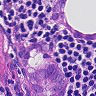
Metastatic tissue present: yes